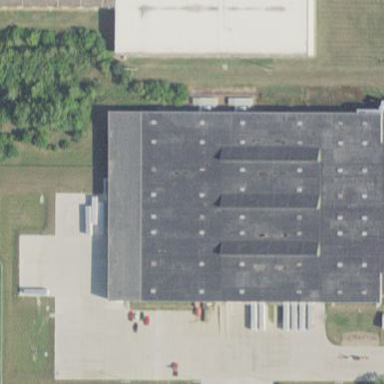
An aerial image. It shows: Warehouse building.